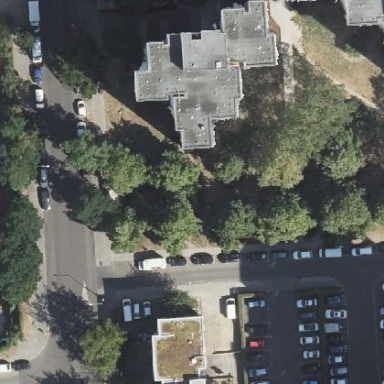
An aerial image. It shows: Flat-roofed apartment building.